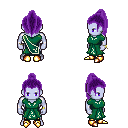
a pixel art fantasy rpg character, male body template, dark elf, purple skin, sash dress, gold greaves, purple long topknot hairstyle, bracelets, gold boots, four views (front, back, left, right), 2x2 character sprite sheet, small pixel art, hard edges, no anti-aliasing